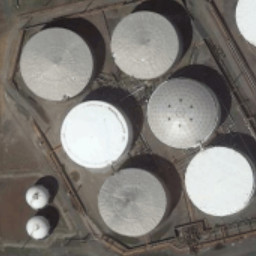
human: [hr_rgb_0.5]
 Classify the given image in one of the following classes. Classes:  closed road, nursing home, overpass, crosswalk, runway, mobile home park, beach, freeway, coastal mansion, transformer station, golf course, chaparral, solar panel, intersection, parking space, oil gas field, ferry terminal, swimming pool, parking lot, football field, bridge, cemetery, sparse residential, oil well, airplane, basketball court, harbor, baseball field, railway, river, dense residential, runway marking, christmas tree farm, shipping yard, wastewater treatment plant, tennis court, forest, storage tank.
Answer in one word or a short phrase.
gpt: storage tank